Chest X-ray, PA view. Patient: 38 years old, sex F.
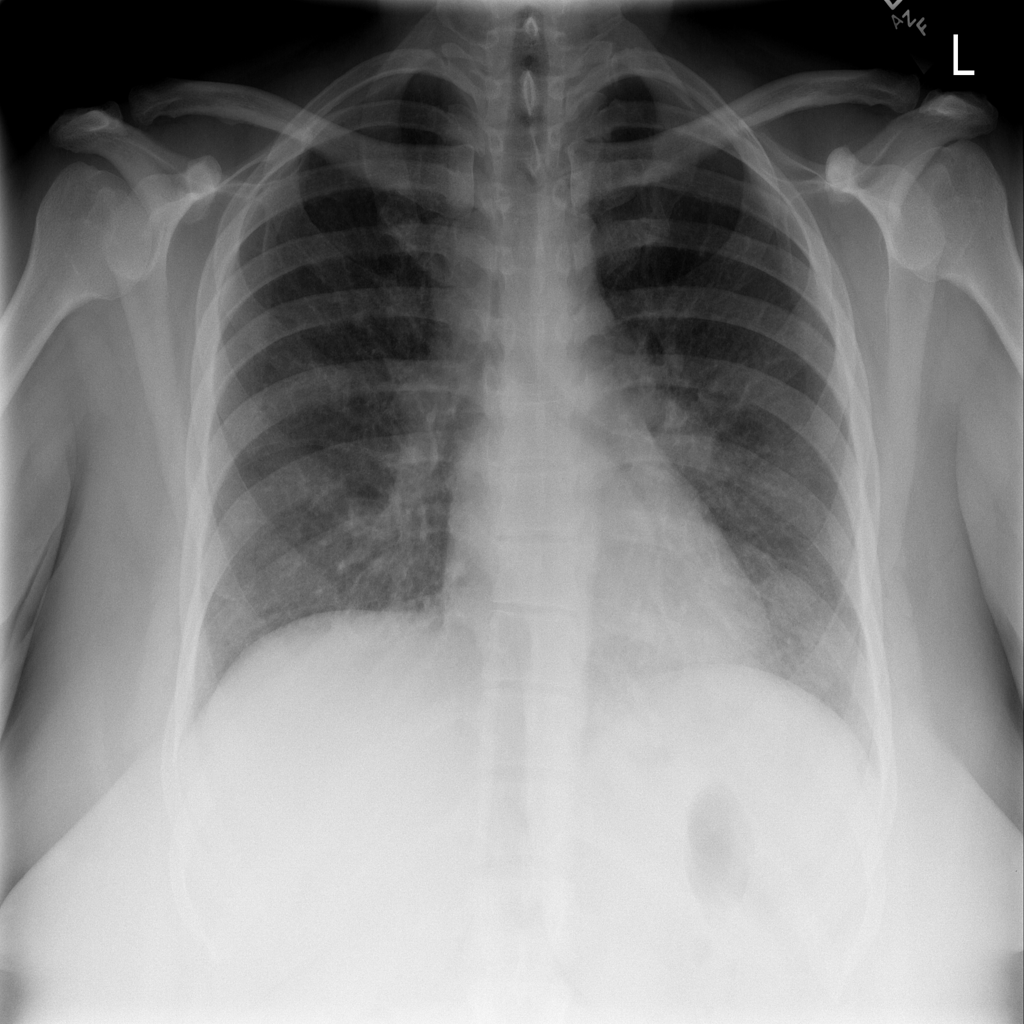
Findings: No Finding